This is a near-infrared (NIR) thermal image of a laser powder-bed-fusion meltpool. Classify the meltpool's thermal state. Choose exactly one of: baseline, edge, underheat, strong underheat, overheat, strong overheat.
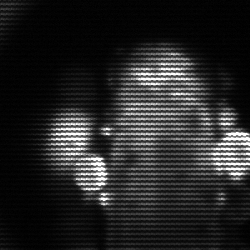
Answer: strong underheat